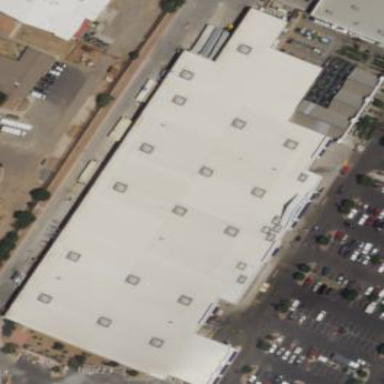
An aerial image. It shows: Retail building.